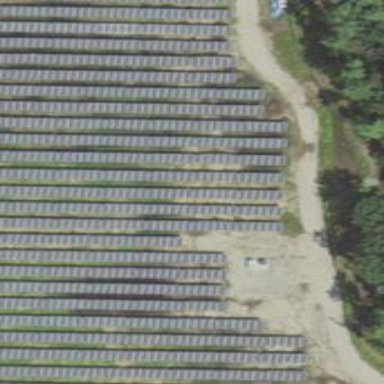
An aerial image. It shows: Solar photovoltaic power plant surrounded by fence.